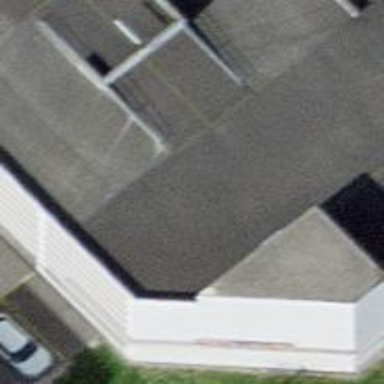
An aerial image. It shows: Convenience shop.